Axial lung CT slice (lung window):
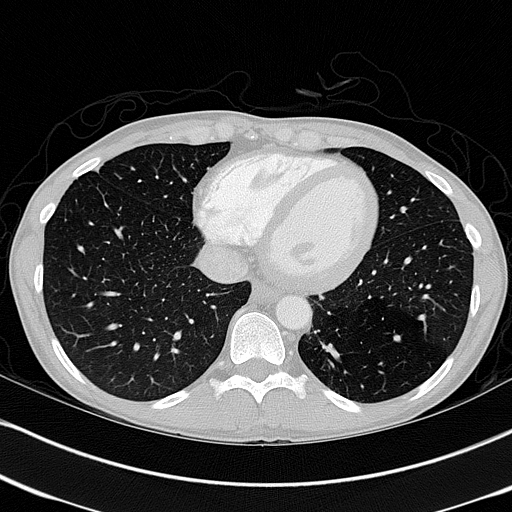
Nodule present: no